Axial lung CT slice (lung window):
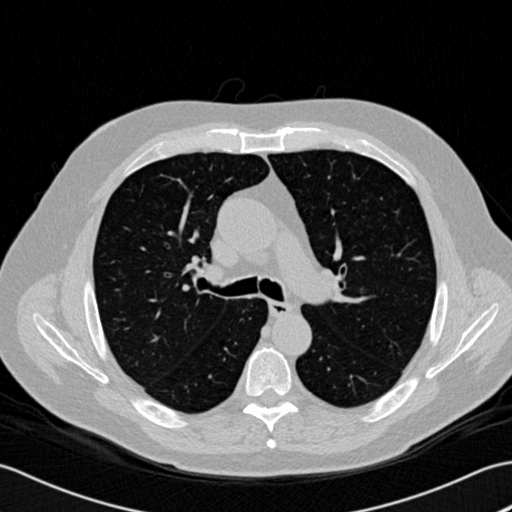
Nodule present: no